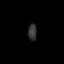
Tissue: lung
Cell type: Epithelial cells
Senescence score: 0.2373
Nuclear area (px): 144
Mean DAPI intensity: 51.132